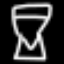
Label: hourglass